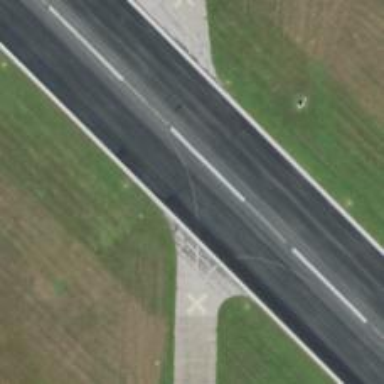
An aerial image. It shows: Image of taxiway at airport.